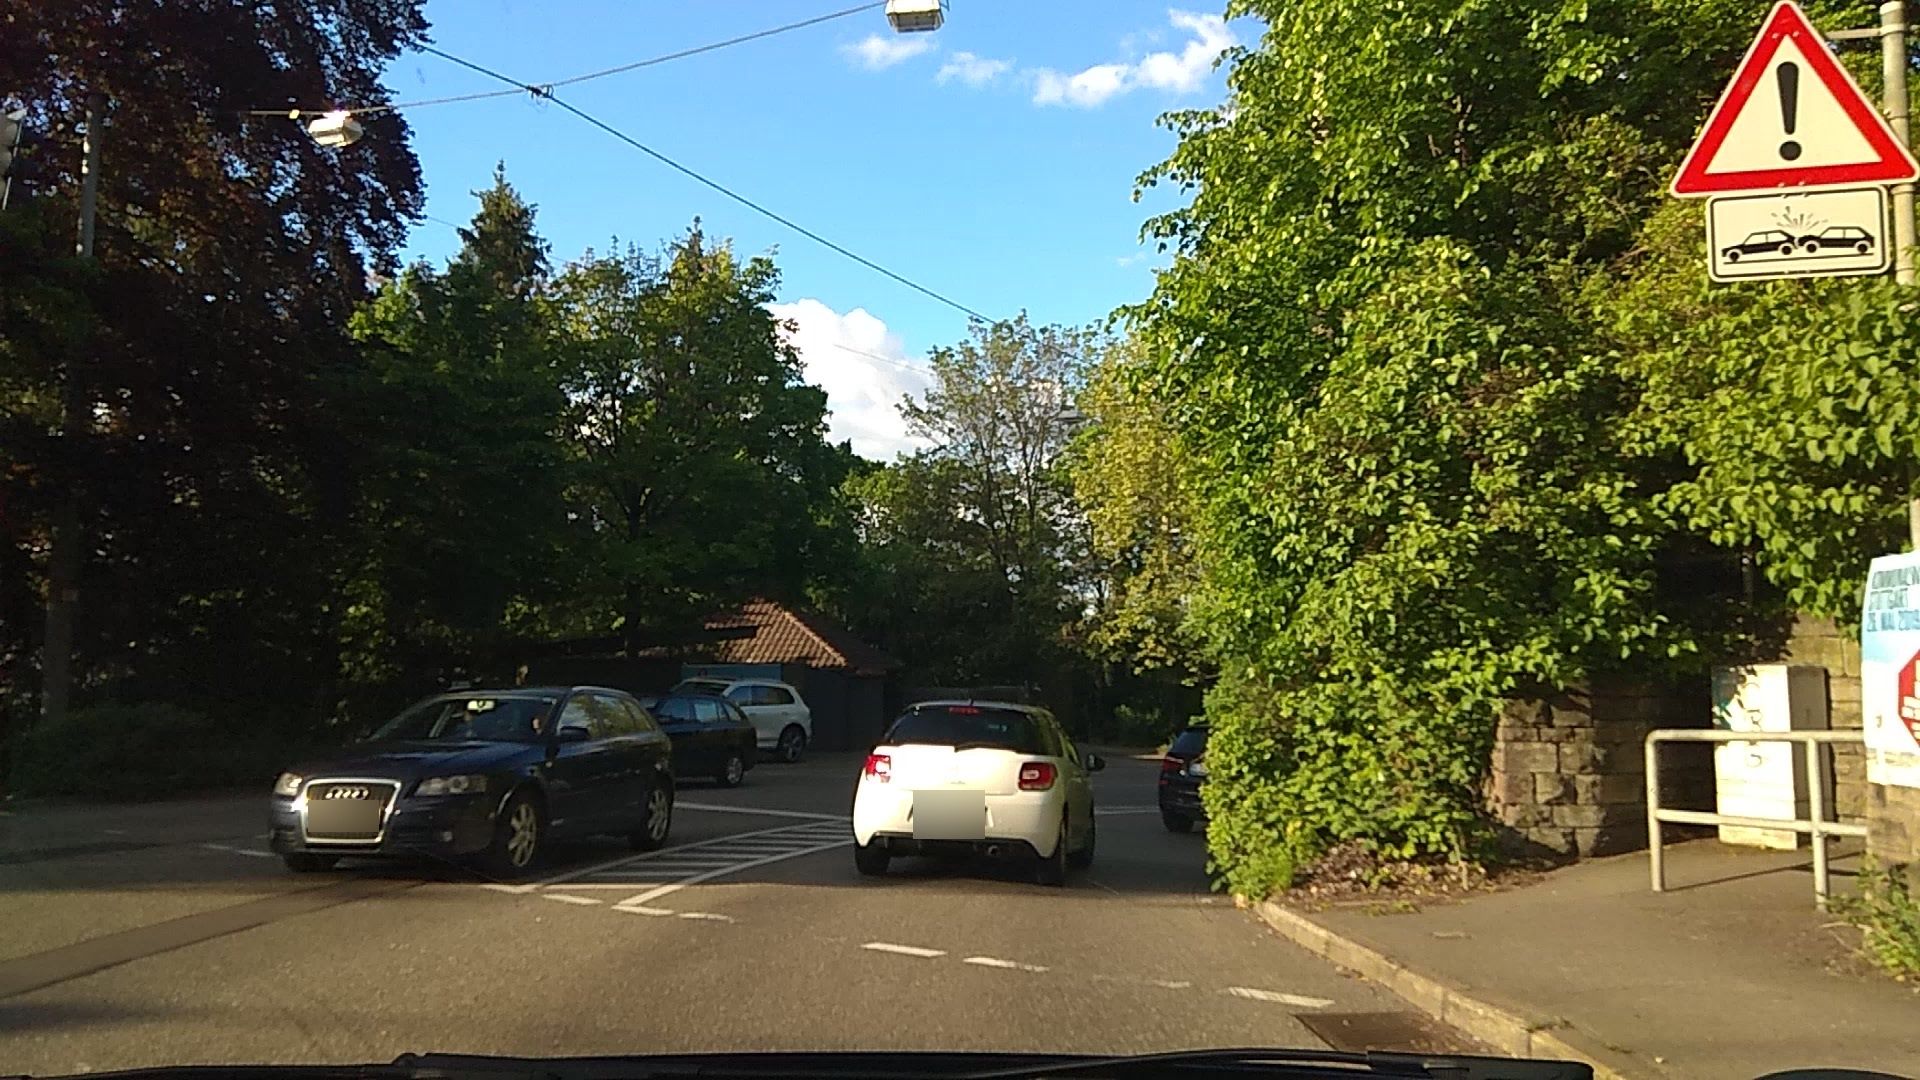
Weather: clear
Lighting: day
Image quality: good
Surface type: driving surface
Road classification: steps, path, footway
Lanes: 4
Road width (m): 1.5
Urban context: urban centre
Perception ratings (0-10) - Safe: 2.9, Lively: 7.49, Beautiful: 4.5, Boring: 2.57, Depressing: 2.73, Wealthy: 3.37